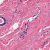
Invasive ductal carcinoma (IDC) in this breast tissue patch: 0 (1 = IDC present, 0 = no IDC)